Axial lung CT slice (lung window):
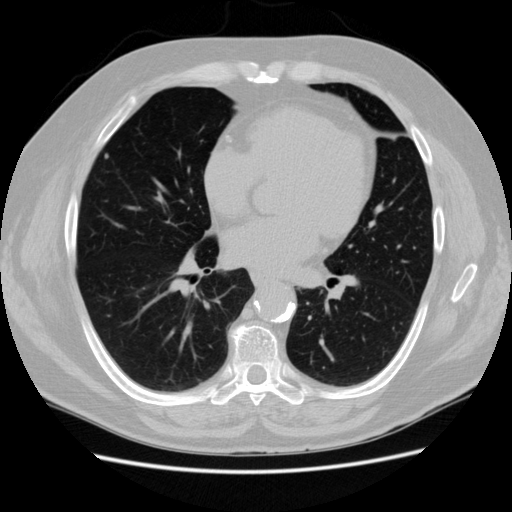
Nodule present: yes
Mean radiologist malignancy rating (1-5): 1.75